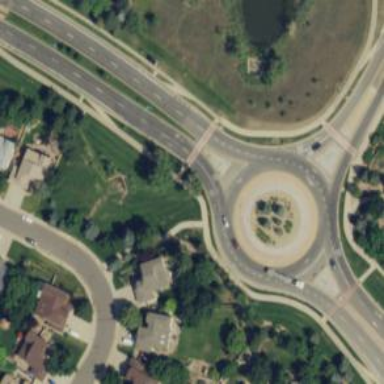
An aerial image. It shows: Tertiary road with asphalt surface leading to roundabout.